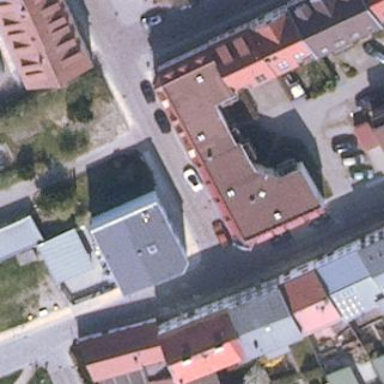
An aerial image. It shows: Residential building with saltbox roof shape.